Question: The problem I have had with this is just being able to type what I mean in few enough words to find anything meaningful in the internet.
This is what I want (sorry for the low quality image):

Search through a list of contacts, when you click on they are added as a contact package instead of a long name string. If then we click delete next to it then the whole contact is removed. This is the system used by most chat and txting services for adding contacts.
I am hoping that there will be a good github library online or, failing that, that someone can suggest the best way to proceed coding it myself.
Having thought about it somewhat I would think that I would want to treat the object a bit like I would an emoticon. Although it looks like a much longer word we would allocate a string package to the user which when detected would look up their name and output their name in the bubble. If we delete any of the string package then the whole thing becomes void and is deleted.
This is all much easier said than done of course.
So this question is trying to ask two main questions:
1. What is this actually called (this would be a great start to enable me to get more than 0 search results)
2. Is there a good github or online library that deals with this, if not then any advice on how to do it manually would be great
Thanks :)
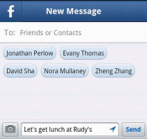
Answer: I looked through lots of different libraries which enabled this. The problem about git hub libraries is always that you have to compromise between the one which is the best and the ones which are getting updated and have recent activity.
The one which I settled with and is working out excellently can be found here and is called the <URL>
If this link is broken then just search in google for VenTokenField and it is the github library by venmo.
I found it very easy to use:
Add the delegate to your header file: VENTokenFieldDelegate
Create a property in the header file too:
'''
@property (weak, nonatomic) IBOutlet VENTokenField * _tokenField;
'''
I then found the easiest way to set it up was to add a UITextField to the XIB file and class it as a VenTokenField. (don't forget to set the constraints to enable the tokenField to get bigger so constrain the uitableview to the bottom of the field)
Then you just need to link in your search logic but as this is a question about the library and not the code I won't go into it here.
Hope this helps and comment if you are struggling and I'll try to update the answer to make it more comprehensive.